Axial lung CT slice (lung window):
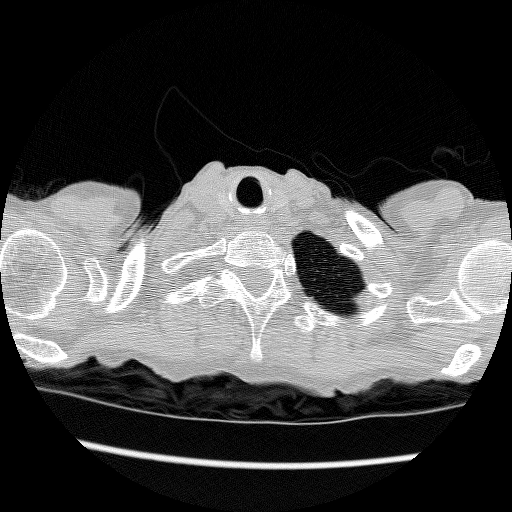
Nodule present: no